Question: How do I track a custom property for each page on my site? For example, as well as tracking page views, bounce rate, etc for a given page, I want to be able to track a custom property as well (specifically, the number of times someone clicks a specific link on a specific page).
Below is a mockup of what I want to be able to see (either on Google Analytics dashboard or via GAPI):

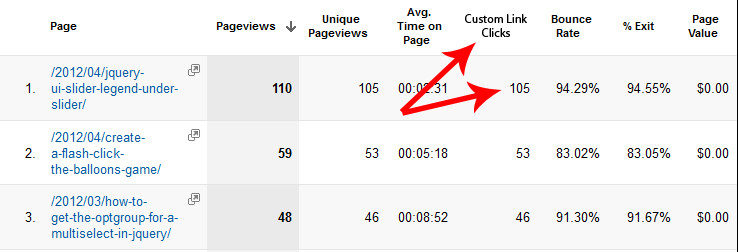
Answer: You can do this with event tracking. See google's guide for more information:
<URL>
Example:
'''
<head>
...
<script>
var _gaq=[['_setAccount','UA-XXXX-X'],['_setDomainName', 'example.com'],['_trackPageview']];
...
</head>
<body>
...
<a href="#" onClick="_gaq.push(['_trackEvent', 'Custom Clicks Category', 'Custom Link Clicks Action', 'Custom Label', 1]);">Click me</a>
...
<script>
(function(d,t){var g=d.createElement(t),s=d.getElementsByTagName(t)[0];
g.src=('https:'==location.protocol?'//ssl':'//www')+'.google-analytics.com/ga.js';
s.parentNode.insertBefore(g,s)}(document,'script'));
</script>
'''
The final param, which I didn't use is the 'non-interaction' parameter and it's usage depends on your particular case and how you would like bounce rate effected. Read about it at <URL>